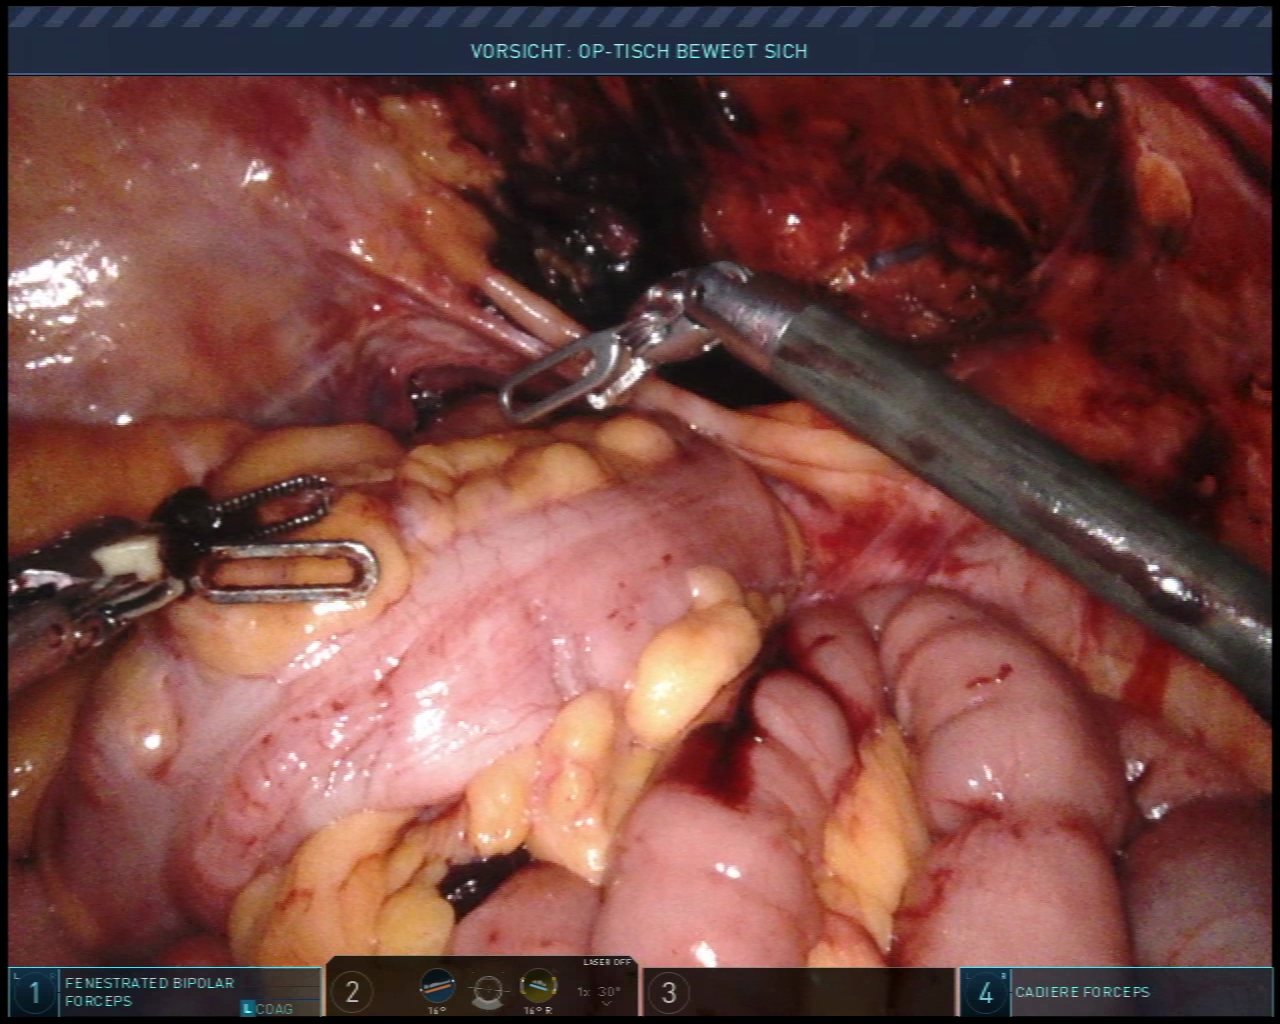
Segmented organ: colon
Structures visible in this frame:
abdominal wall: yes
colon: yes
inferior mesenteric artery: no
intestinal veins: no
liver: no
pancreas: no
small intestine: yes
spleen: no
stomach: no
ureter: no
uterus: no
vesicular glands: no